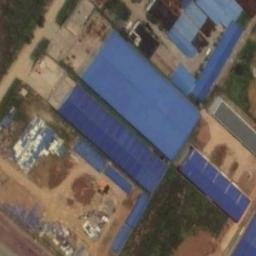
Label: industrial_area